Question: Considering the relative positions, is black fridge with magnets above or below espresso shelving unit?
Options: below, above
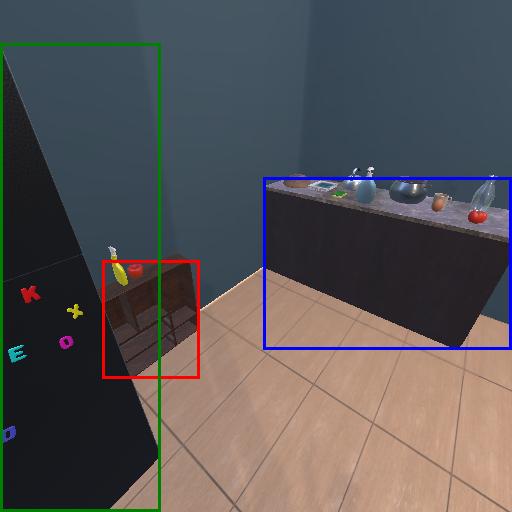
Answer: below